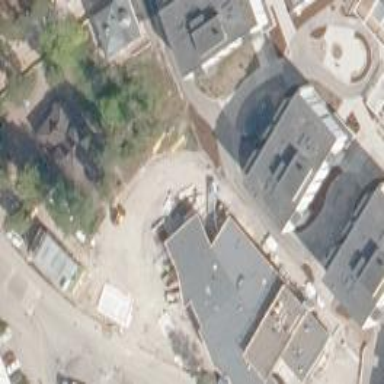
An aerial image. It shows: Kindergarten.